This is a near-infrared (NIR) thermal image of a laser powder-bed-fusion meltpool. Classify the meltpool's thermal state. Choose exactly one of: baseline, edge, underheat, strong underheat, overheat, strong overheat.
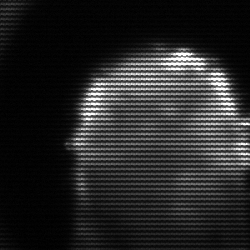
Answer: baseline